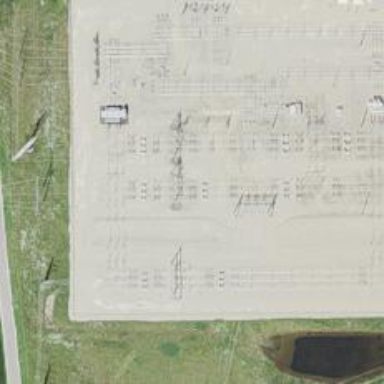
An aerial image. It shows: Switch for power supply.